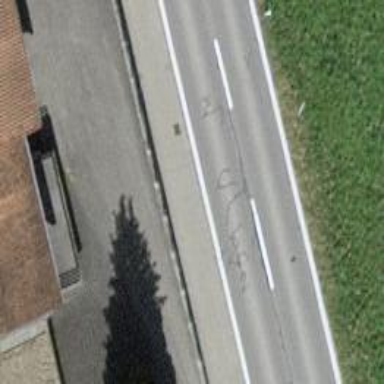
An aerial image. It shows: Secondary road with asphalt surface.